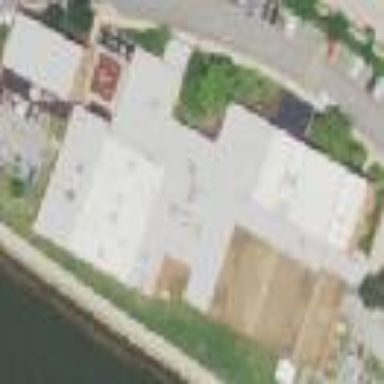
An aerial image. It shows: Community center building.